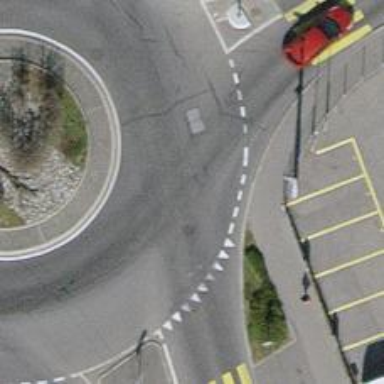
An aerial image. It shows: Tertiary road with asphalt surface leading to roundabout.